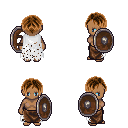
a pixel art fantasy rpg character, female body template, human, dark skin, white tattered cape, robe skirt, brown parted hairstyle, shield, four views (front, back, left, right), 2x2 character sprite sheet, small pixel art, hard edges, no anti-aliasing